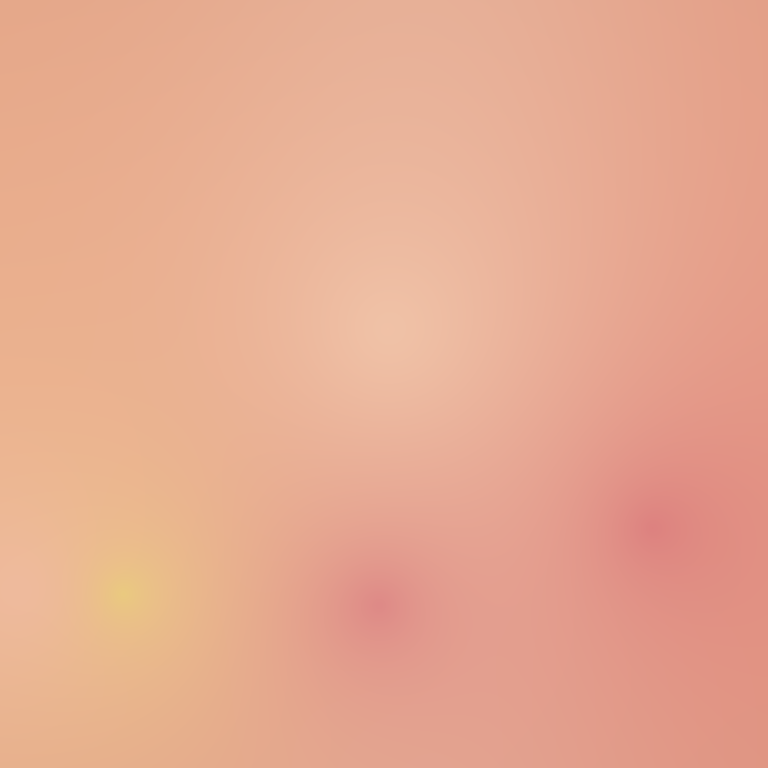
Abstract light effect, smooth gradient from soft peach to warm yellow, serene atmosphere, diffuse glow, no room, no furniture, no objects.